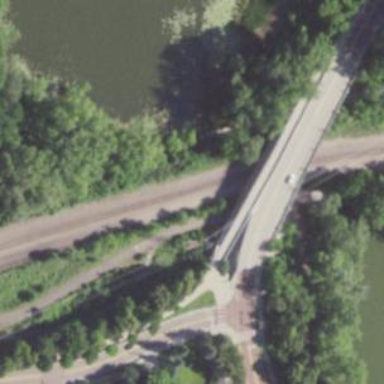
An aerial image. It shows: Man-made bridge.